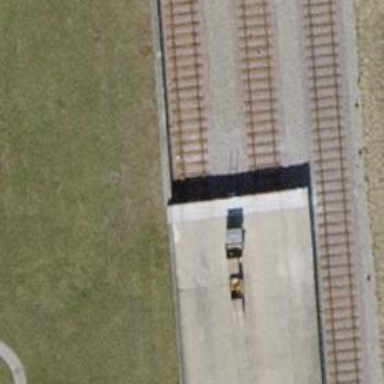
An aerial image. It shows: Railway buffer stop.